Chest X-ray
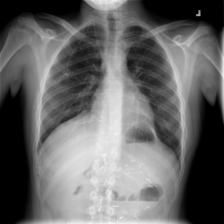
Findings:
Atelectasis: negative
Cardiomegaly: negative
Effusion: negative
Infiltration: negative
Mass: negative
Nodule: negative
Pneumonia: negative
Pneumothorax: negative
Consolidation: negative
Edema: negative
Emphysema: negative
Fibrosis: negative
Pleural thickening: negative
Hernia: negative